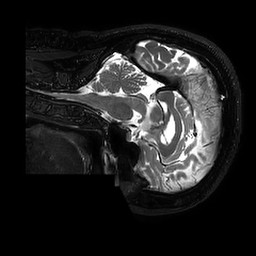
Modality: T2w
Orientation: sagittal
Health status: ill
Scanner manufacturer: philips
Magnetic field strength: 3 T
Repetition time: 2.5 s
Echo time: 0.331 s